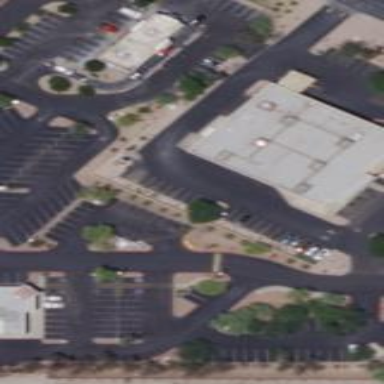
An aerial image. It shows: Retail building.